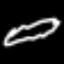
Label: squiggle